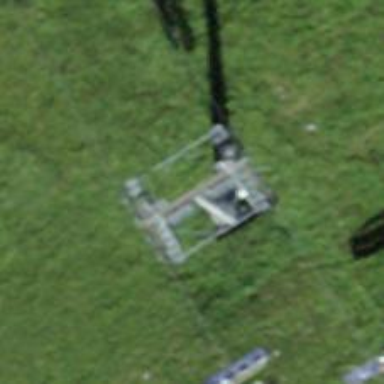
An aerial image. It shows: Pylon for aerialway.